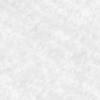
Label: no_change